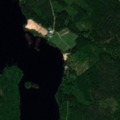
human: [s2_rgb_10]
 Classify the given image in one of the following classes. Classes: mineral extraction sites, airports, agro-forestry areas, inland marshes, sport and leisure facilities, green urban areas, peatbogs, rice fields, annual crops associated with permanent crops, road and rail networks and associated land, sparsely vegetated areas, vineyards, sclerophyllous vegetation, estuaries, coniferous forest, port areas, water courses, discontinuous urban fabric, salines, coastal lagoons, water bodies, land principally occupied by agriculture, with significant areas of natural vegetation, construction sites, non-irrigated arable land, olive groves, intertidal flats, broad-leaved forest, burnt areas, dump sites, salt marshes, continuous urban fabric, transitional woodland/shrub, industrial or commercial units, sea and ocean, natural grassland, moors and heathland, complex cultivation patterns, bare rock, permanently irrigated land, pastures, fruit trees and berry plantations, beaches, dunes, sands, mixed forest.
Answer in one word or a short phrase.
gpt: mixed forest, water bodies